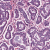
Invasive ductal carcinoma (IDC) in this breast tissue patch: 1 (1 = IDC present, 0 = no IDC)